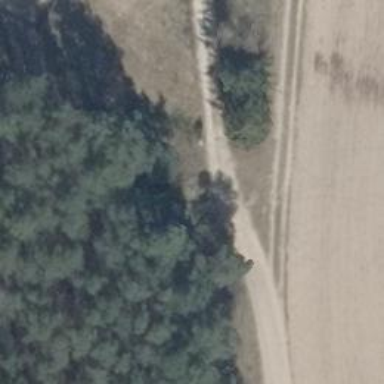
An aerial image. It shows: Driveway with road classification of service. The driveway has grade3 tracktype.